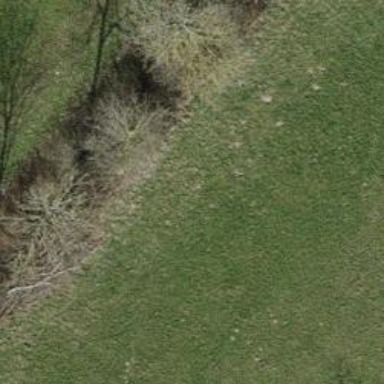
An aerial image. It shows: Beautiful tree in nature.